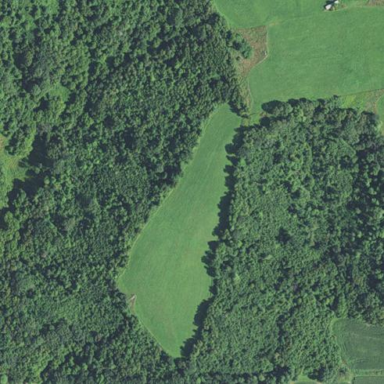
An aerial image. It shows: Serene woodland landscape.